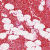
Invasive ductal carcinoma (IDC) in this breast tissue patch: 0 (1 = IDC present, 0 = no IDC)